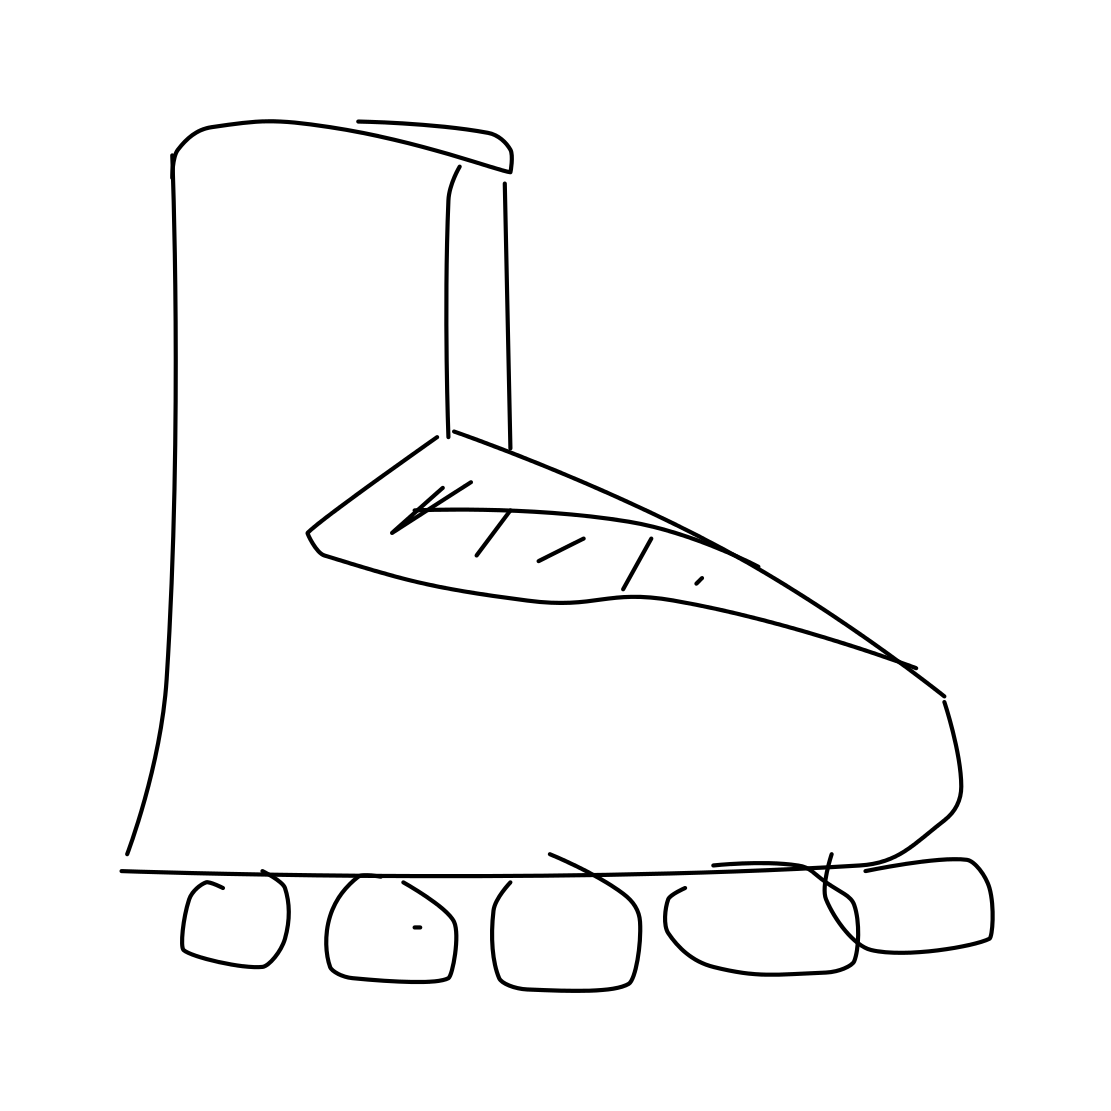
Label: rollerblades